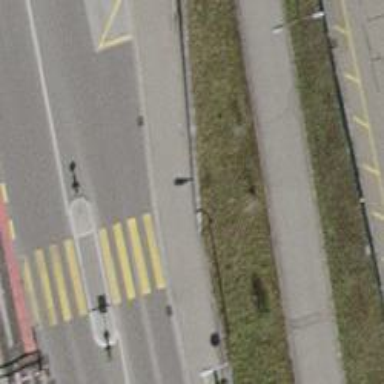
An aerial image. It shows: Asphalt cycleway with sidewalk.